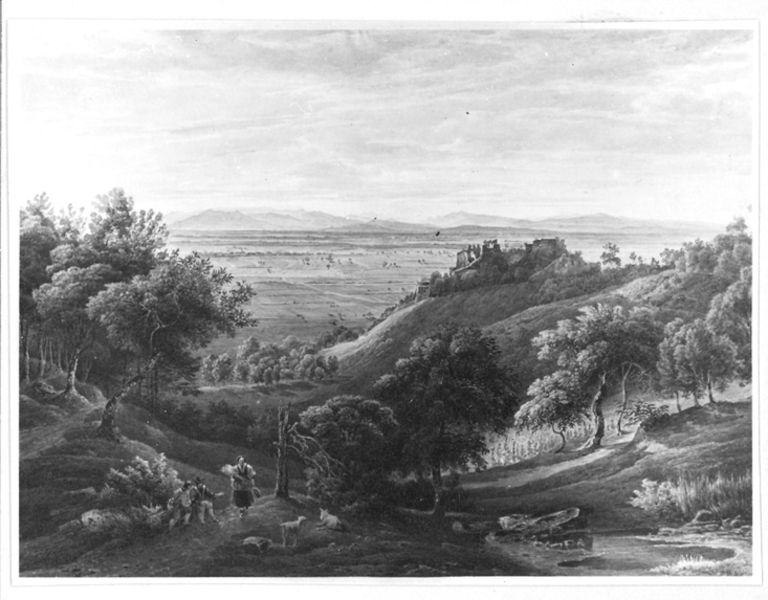
Titel: Schloss Ortenberg vor dem Wiederaufbau
Künstler: Carl Ludwig Frommel
Standort: Karlsruhe
Institution: Staatliche Kunsthalle Karlsruhe
Schlagwörter: men, people, white, black, country, gray, grey, sit, woman, picture, clouds, man, sky, tree, field, hill, hills, lake, landscape, mountain, mountains, nature, peasant, water, trees, forest, grass, peaceful, stream, bushes, path, plants, road, drawing, black and white, castle, ruin, ruins, animals, etching, birds, children, pasture, outside, peasants, valley, human, engraving, cattle, farmer, outdoors, fields, paint, sheep, livestock, lamb, lambs, shepard, farmers, humans, feld, land, shepherd, trail, sonne, foliage, harvest, gather, rolling hills, scape, walley, famer, caastle, ciao, fsd, fff, ffa, ашудвы, harveest